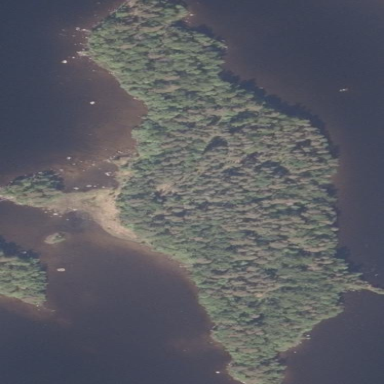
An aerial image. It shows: Island covered with woodland.